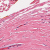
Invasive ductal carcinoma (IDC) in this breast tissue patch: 0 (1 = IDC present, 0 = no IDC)